Field crop: maize
Growth stage: 1
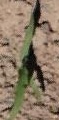
Species: maize